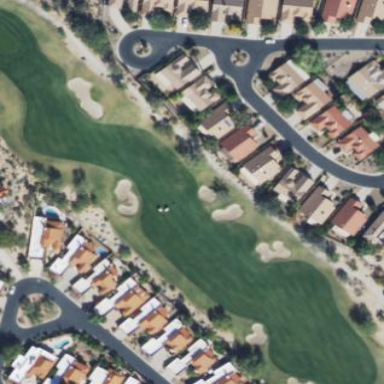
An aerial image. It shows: Rough area on grassy golf course.